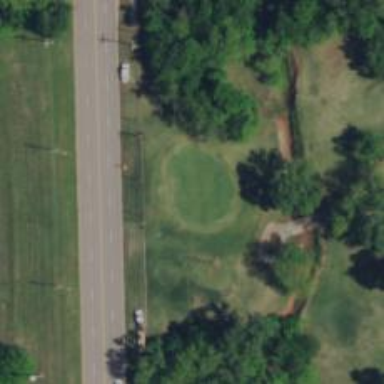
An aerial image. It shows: View of golf hole.